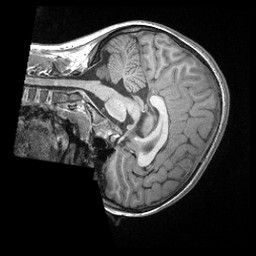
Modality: T1w
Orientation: sagittal
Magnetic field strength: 3 T